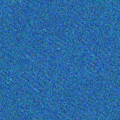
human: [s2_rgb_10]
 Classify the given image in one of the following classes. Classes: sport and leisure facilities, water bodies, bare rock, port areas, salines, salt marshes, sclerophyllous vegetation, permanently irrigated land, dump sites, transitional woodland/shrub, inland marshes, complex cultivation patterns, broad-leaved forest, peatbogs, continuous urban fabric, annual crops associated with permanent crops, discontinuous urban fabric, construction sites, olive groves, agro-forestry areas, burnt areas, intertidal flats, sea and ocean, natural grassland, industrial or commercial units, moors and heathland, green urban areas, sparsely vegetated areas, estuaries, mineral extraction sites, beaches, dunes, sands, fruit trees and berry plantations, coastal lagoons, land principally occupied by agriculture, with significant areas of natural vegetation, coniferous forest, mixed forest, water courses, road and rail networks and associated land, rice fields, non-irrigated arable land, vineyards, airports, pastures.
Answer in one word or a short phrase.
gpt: sea and ocean